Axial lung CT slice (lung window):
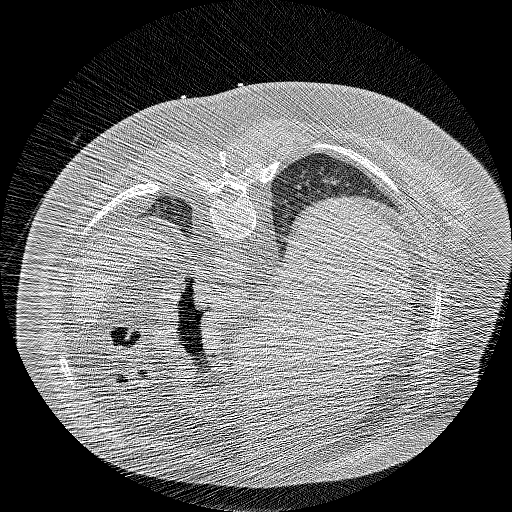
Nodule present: no